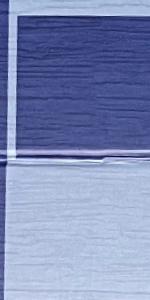
Label: Empty